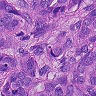
Metastatic tissue present: yes